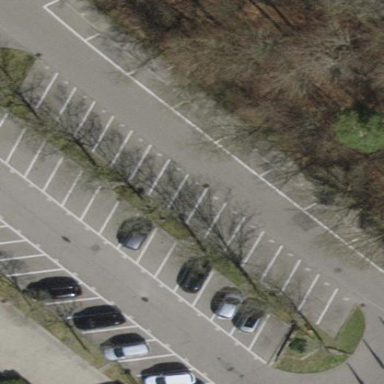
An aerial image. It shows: Parking area with surface.